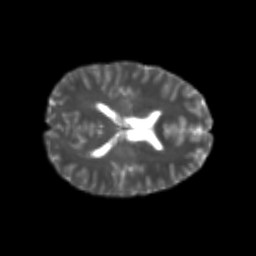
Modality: T2w
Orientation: axial
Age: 24
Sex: female
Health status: healthy
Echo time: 0.074 s